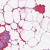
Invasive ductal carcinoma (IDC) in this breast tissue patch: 0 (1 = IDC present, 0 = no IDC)